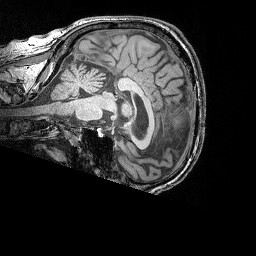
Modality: T1w
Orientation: sagittal
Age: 62
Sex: male
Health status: ill
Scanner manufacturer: siemens
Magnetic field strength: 3 T
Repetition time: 1.75 s
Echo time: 0.00418 s